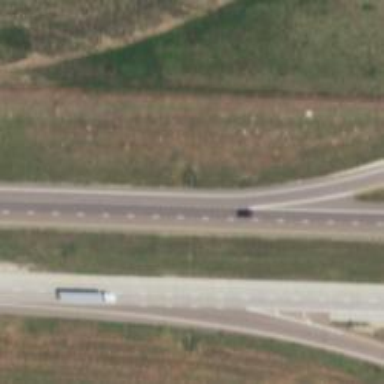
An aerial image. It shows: Solid road edge marking is visible.